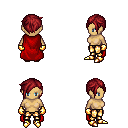
a pixel art fantasy rpg character, female body template, human, tanned skin, red cape, gold greaves, brunette pixie cut hairstyle, gold gloves, gold boots, four views (front, back, left, right), 2x2 character sprite sheet, small pixel art, hard edges, no anti-aliasing